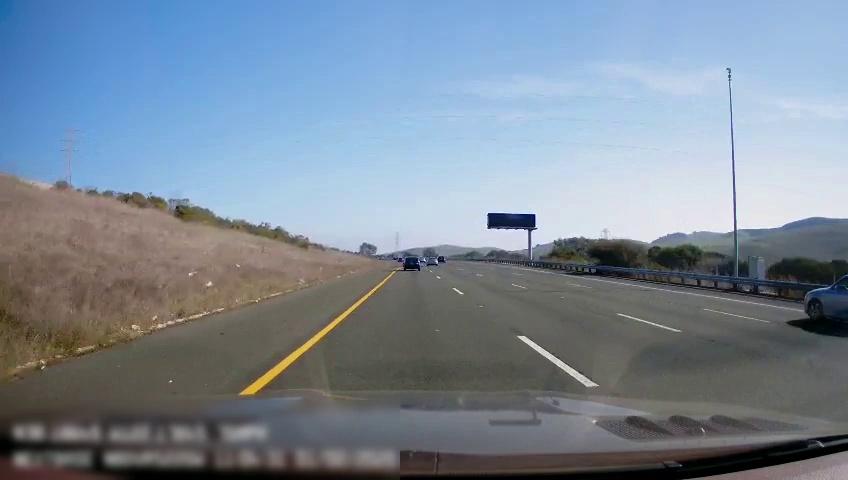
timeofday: Day
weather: Sunny
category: Drivable Space
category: Vehicles | Car
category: Vehicles | SUV
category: Vehicles | Car
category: Vehicles | Car
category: Lanes | Current Lane
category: Lanes | Current Lane
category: Lanes | Alternate Lane
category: Lanes | Alternate Lane
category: Lanes | Alternate Lane